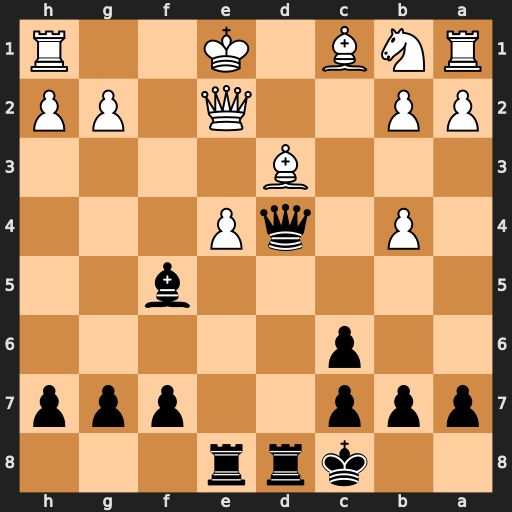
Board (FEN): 2krr3/ppp2ppp/2p5/5b2/1P1qP3/3B4/PP2Q1PP/RNB1K2R
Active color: b
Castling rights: KQ
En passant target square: -
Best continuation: Bxe4 Bxe4 Rxe4